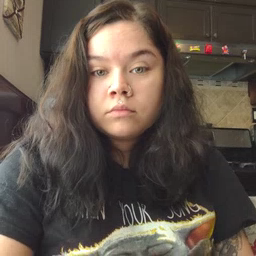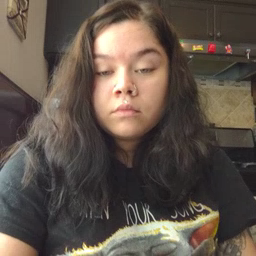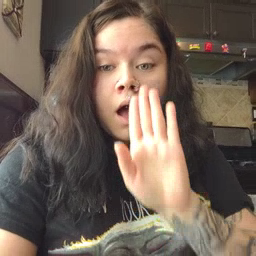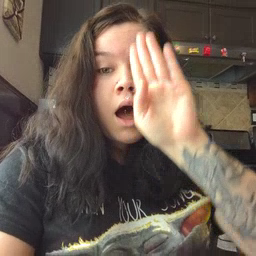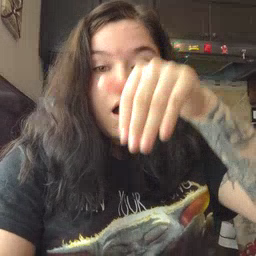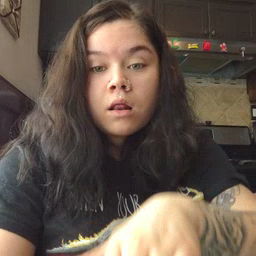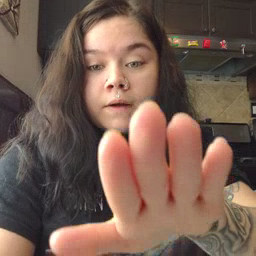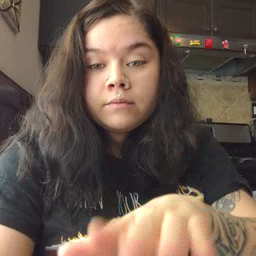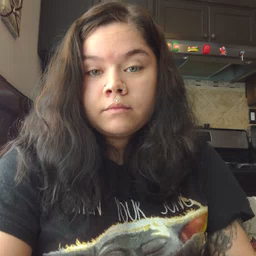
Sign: elephant